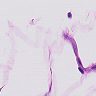
Metastatic tissue present: no